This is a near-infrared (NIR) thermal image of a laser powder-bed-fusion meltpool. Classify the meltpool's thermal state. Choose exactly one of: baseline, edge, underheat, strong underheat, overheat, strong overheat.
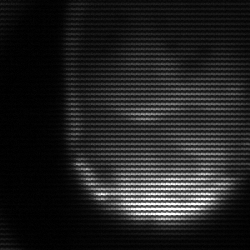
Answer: edge